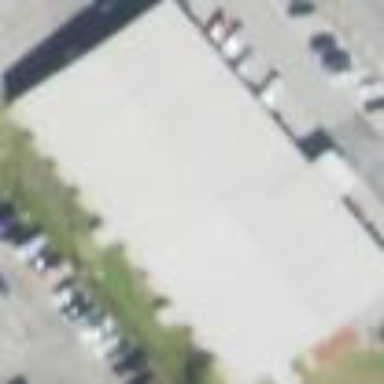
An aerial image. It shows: Sports center building designed for roller skating activities.